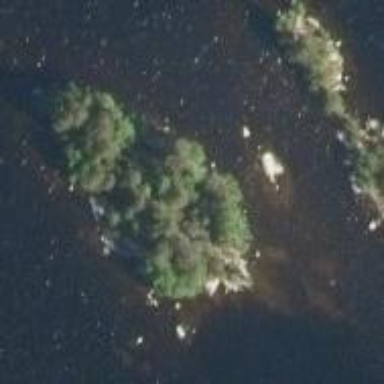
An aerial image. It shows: Island covered with woodland.